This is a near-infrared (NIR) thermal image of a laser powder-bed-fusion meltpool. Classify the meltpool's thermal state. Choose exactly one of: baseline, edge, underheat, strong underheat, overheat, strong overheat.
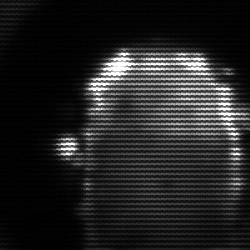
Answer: baseline